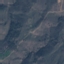
Land use / land cover class: HerbaceousVegetation